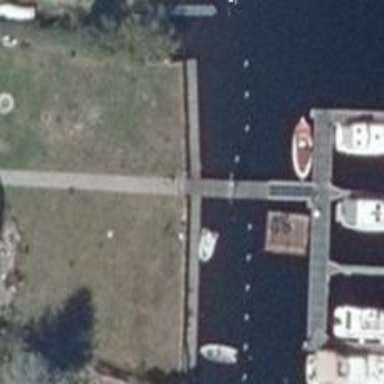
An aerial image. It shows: Man-made pier.